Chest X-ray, PA view. Patient: 45 years old, sex M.
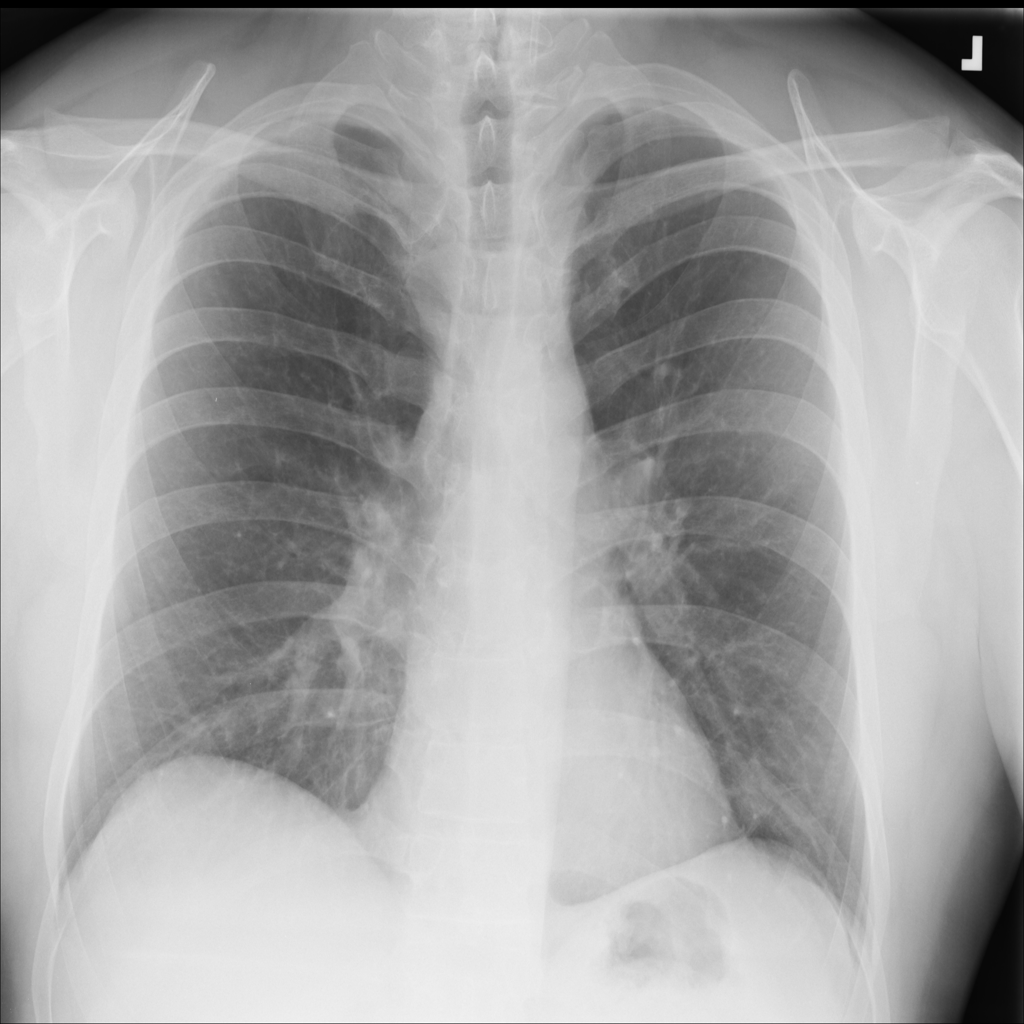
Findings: No Finding